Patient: sex M, age 79
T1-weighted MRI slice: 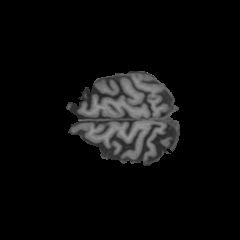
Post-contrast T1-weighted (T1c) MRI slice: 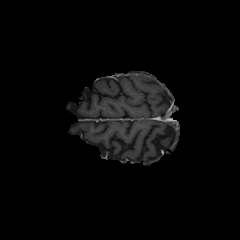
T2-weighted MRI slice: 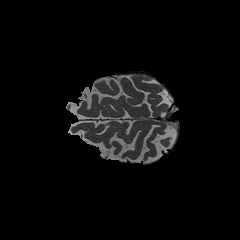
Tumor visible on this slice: no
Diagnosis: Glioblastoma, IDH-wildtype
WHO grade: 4